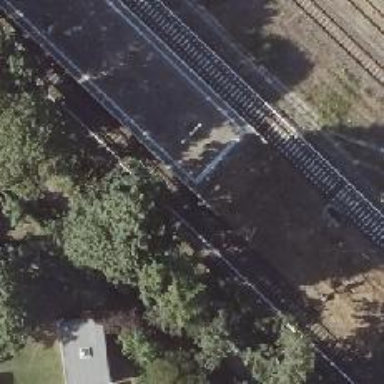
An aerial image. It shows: Close-up of railway platform edge.